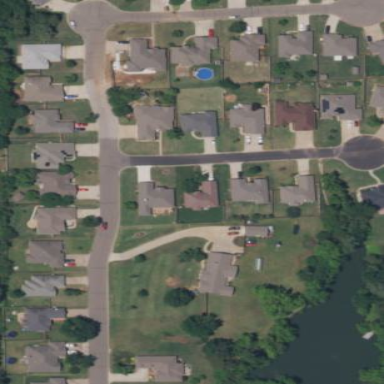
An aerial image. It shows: Single-family residential area.